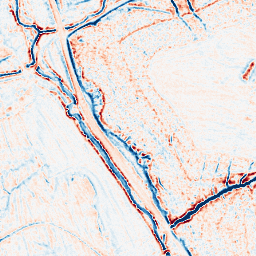
Category: edge_preserving
Decomposition family: bilateral
Decomposition parameters: d: 9
sigma_color: 75
sigma_space: 100
Upsampling method: sinc_blackman
Upsampling parameters: scale: 4
kernel_size: 8
Upsampling scale: 4